Question: Really vague question, I know, but I don't know how to describe them... Basically, I want these:

I'm talking about the corner things in red. What's the easiest way to achieve this? Obviously, you could just make individual divs in those shapes, but I feel like getting them in the positions you want, even when everything re-sizes and stuff, would be a pain. Is that the only way?
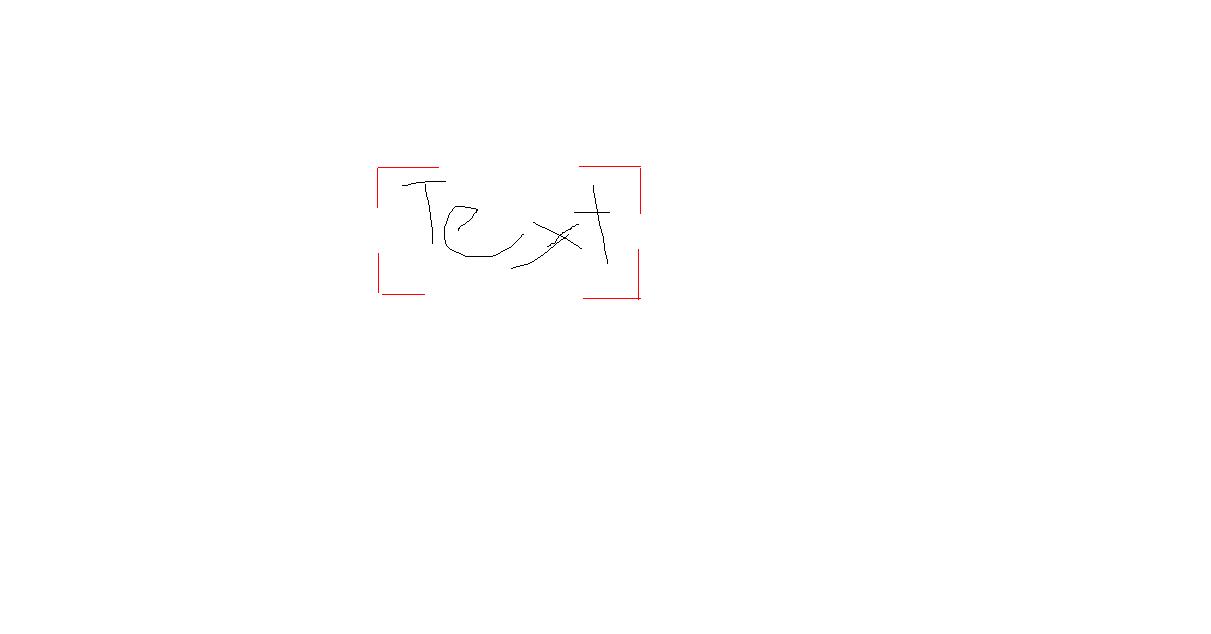
Answer: Here an approach that might be useful. Add two pseudo elements, one with top and bottom borders and the second with left and right borders of a certain color (white) such that they "white out" the original border (blue in this case).
This approach is pure CSS and no extra mark-up is involved.
'''
div {
font-size: 4.00em;
padding: 40px;
border: 2px solid blue;
display: inline-block;
position: relative;
}
div:after {
content: '';
display: block;
border-left: 2px solid white;
border-right: 2px solid white;
position: absolute;
height: 50%;
left: -2px;
right: -2px;
top: 25%;
bottom: 25%;
}
div:before {
content: '';
display: block;
border-top: 2px solid white;
border-bottom: 2px solid white;
position: absolute;
height: 100%;
left: 25%;
right: 25%;
top: -2px;
bottom: -2px;
}
'''
'''
<div>Box Text</div>
'''